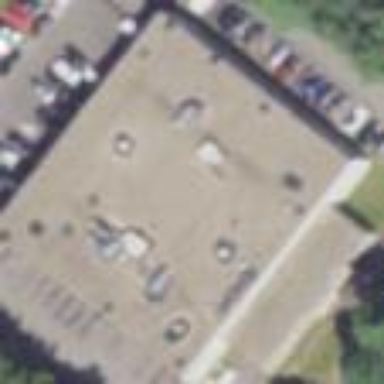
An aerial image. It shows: Commercial building.